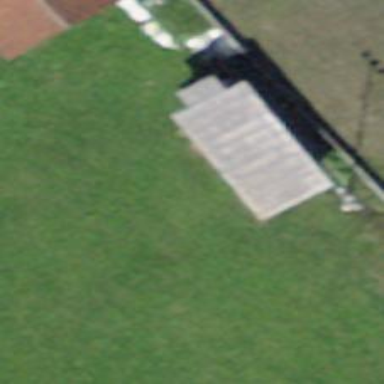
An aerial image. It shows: Shed.